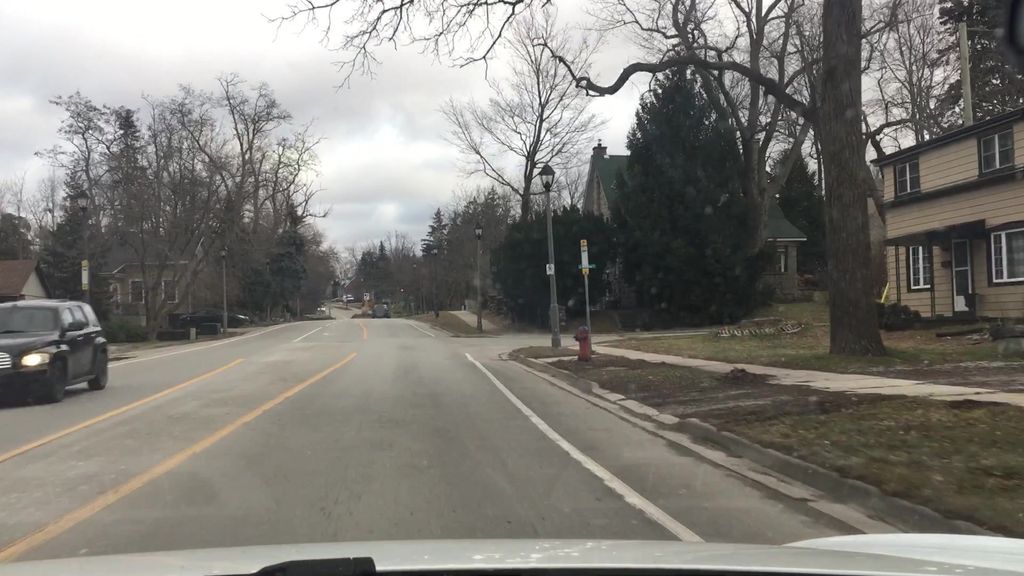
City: hamilton